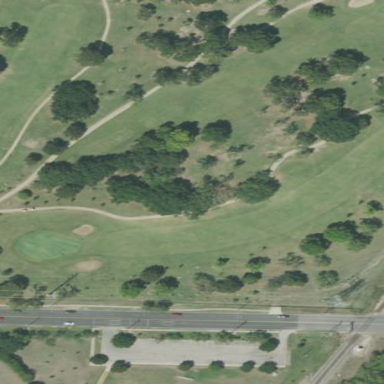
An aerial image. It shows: Golf fairway in the image.